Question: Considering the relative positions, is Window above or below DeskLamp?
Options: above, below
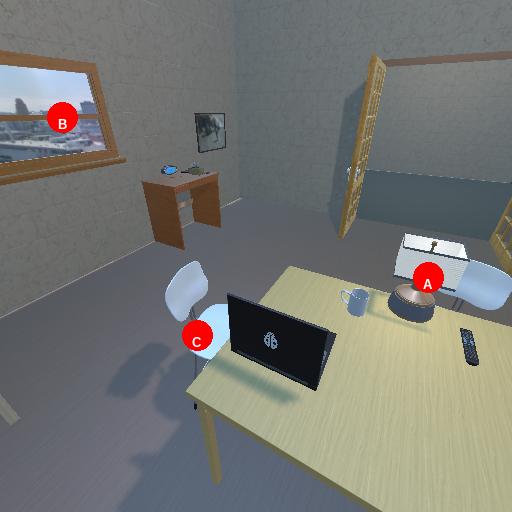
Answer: above